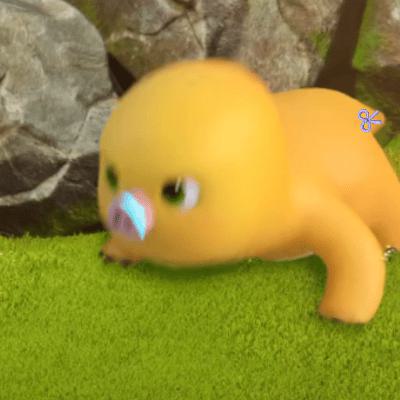
Label: nailong